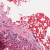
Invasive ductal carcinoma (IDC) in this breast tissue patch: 0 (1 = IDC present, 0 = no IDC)